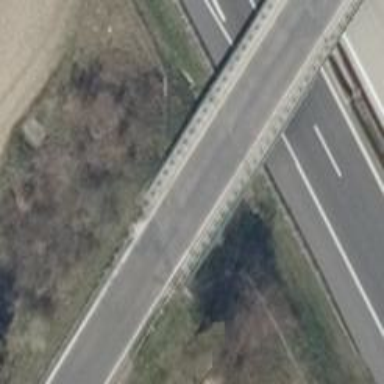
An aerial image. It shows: Secondary road with asphalt surface.